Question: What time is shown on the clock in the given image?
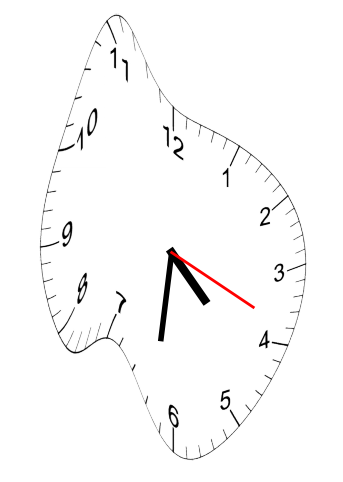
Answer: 04:31:19